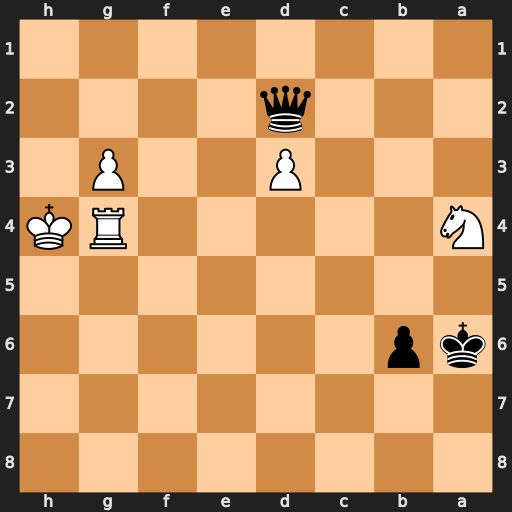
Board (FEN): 8/8/kp6/8/N5RK/3P2P1/3q4/8
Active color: b
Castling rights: -
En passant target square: -
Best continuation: Qh6#